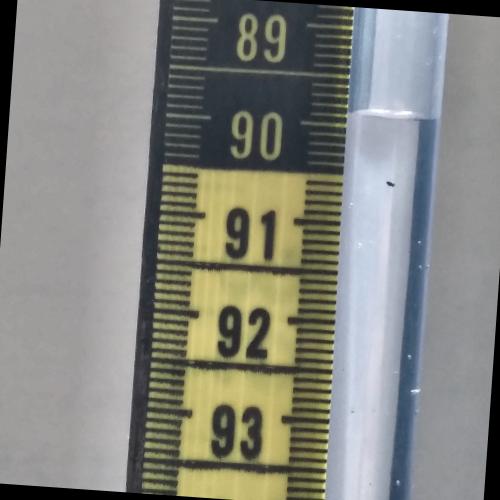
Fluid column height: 89.9 cm